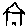
Label: house